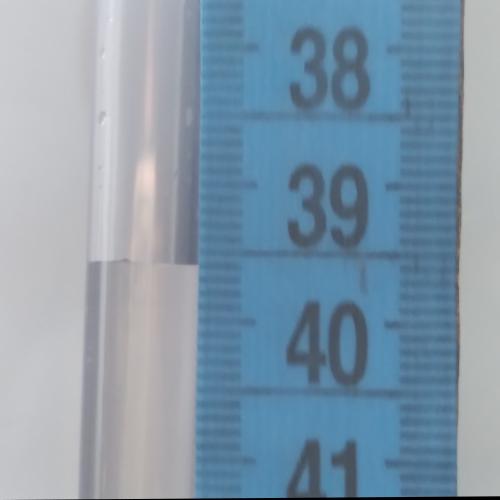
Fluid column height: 39.6 cm